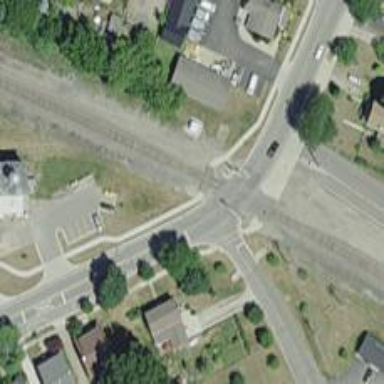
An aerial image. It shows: Railway crossing.